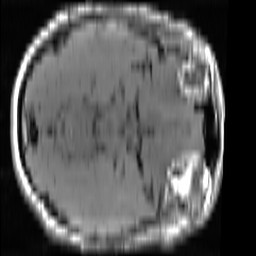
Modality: T1w
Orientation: axial
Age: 28
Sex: male
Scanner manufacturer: ge
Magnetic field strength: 3 T
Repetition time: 0.663 s
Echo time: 0.01529 s